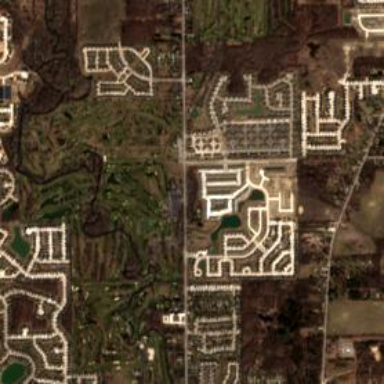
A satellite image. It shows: Golf course.